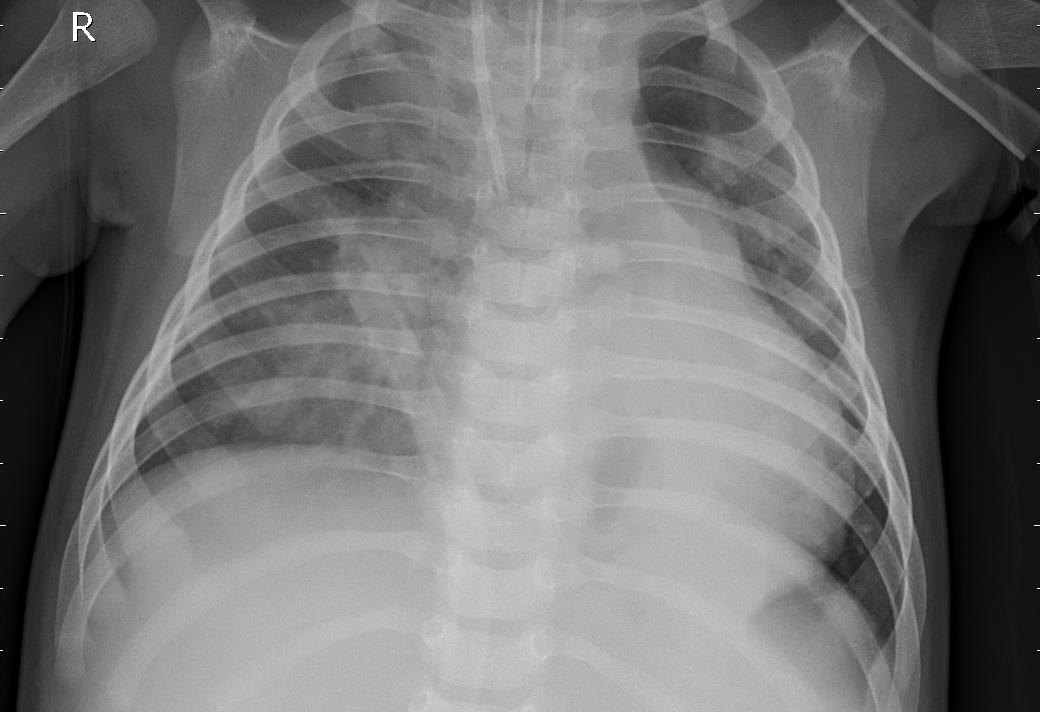
Diagnosis: PNEUMONIA